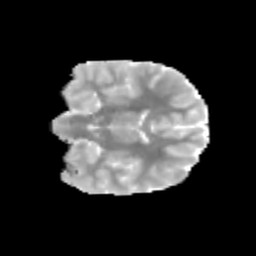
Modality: MD
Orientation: coronal
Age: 9
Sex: female
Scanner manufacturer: siemens
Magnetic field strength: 3 T
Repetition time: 3.8 s
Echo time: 0.07 s